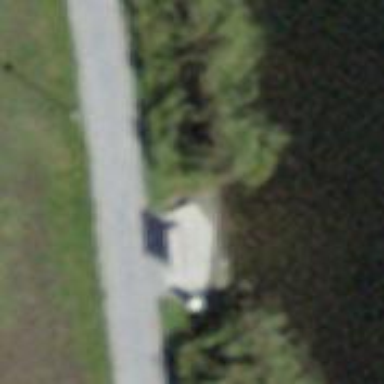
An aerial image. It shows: Bench.